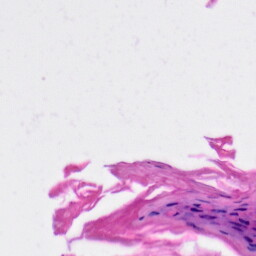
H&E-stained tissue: Skin